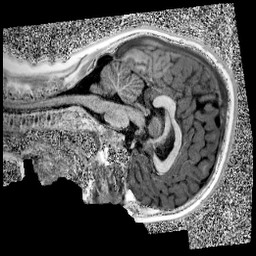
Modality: UNIT1
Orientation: sagittal
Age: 11
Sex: male
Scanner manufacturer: siemens
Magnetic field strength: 3 T
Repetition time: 4 s
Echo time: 0.00299 s